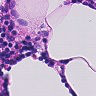
Metastatic tissue present: no